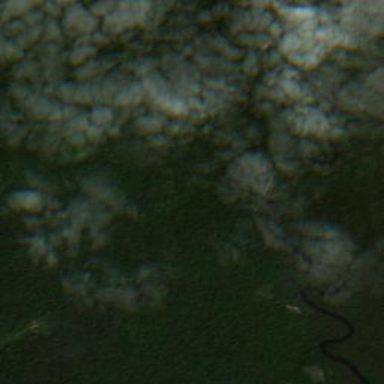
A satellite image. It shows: Forest area.